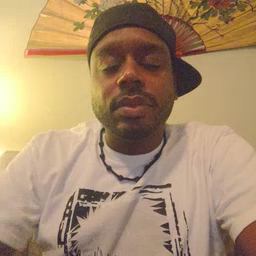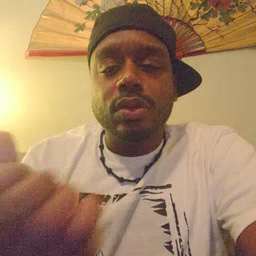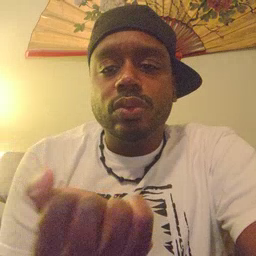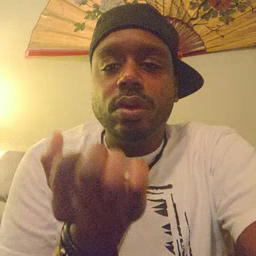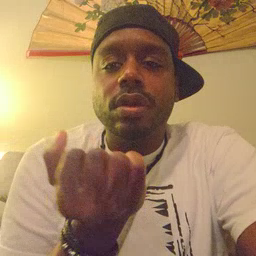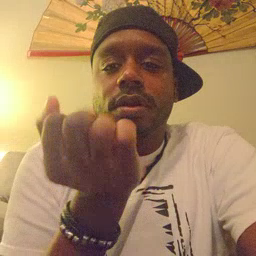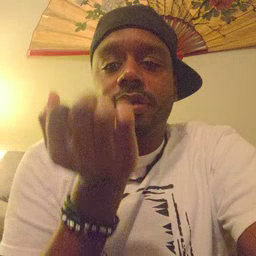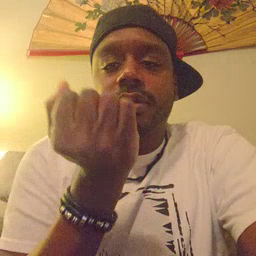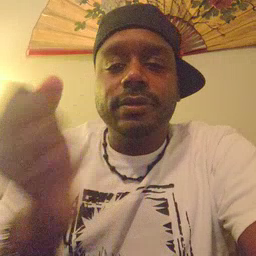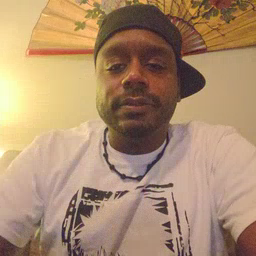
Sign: drawer